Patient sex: F
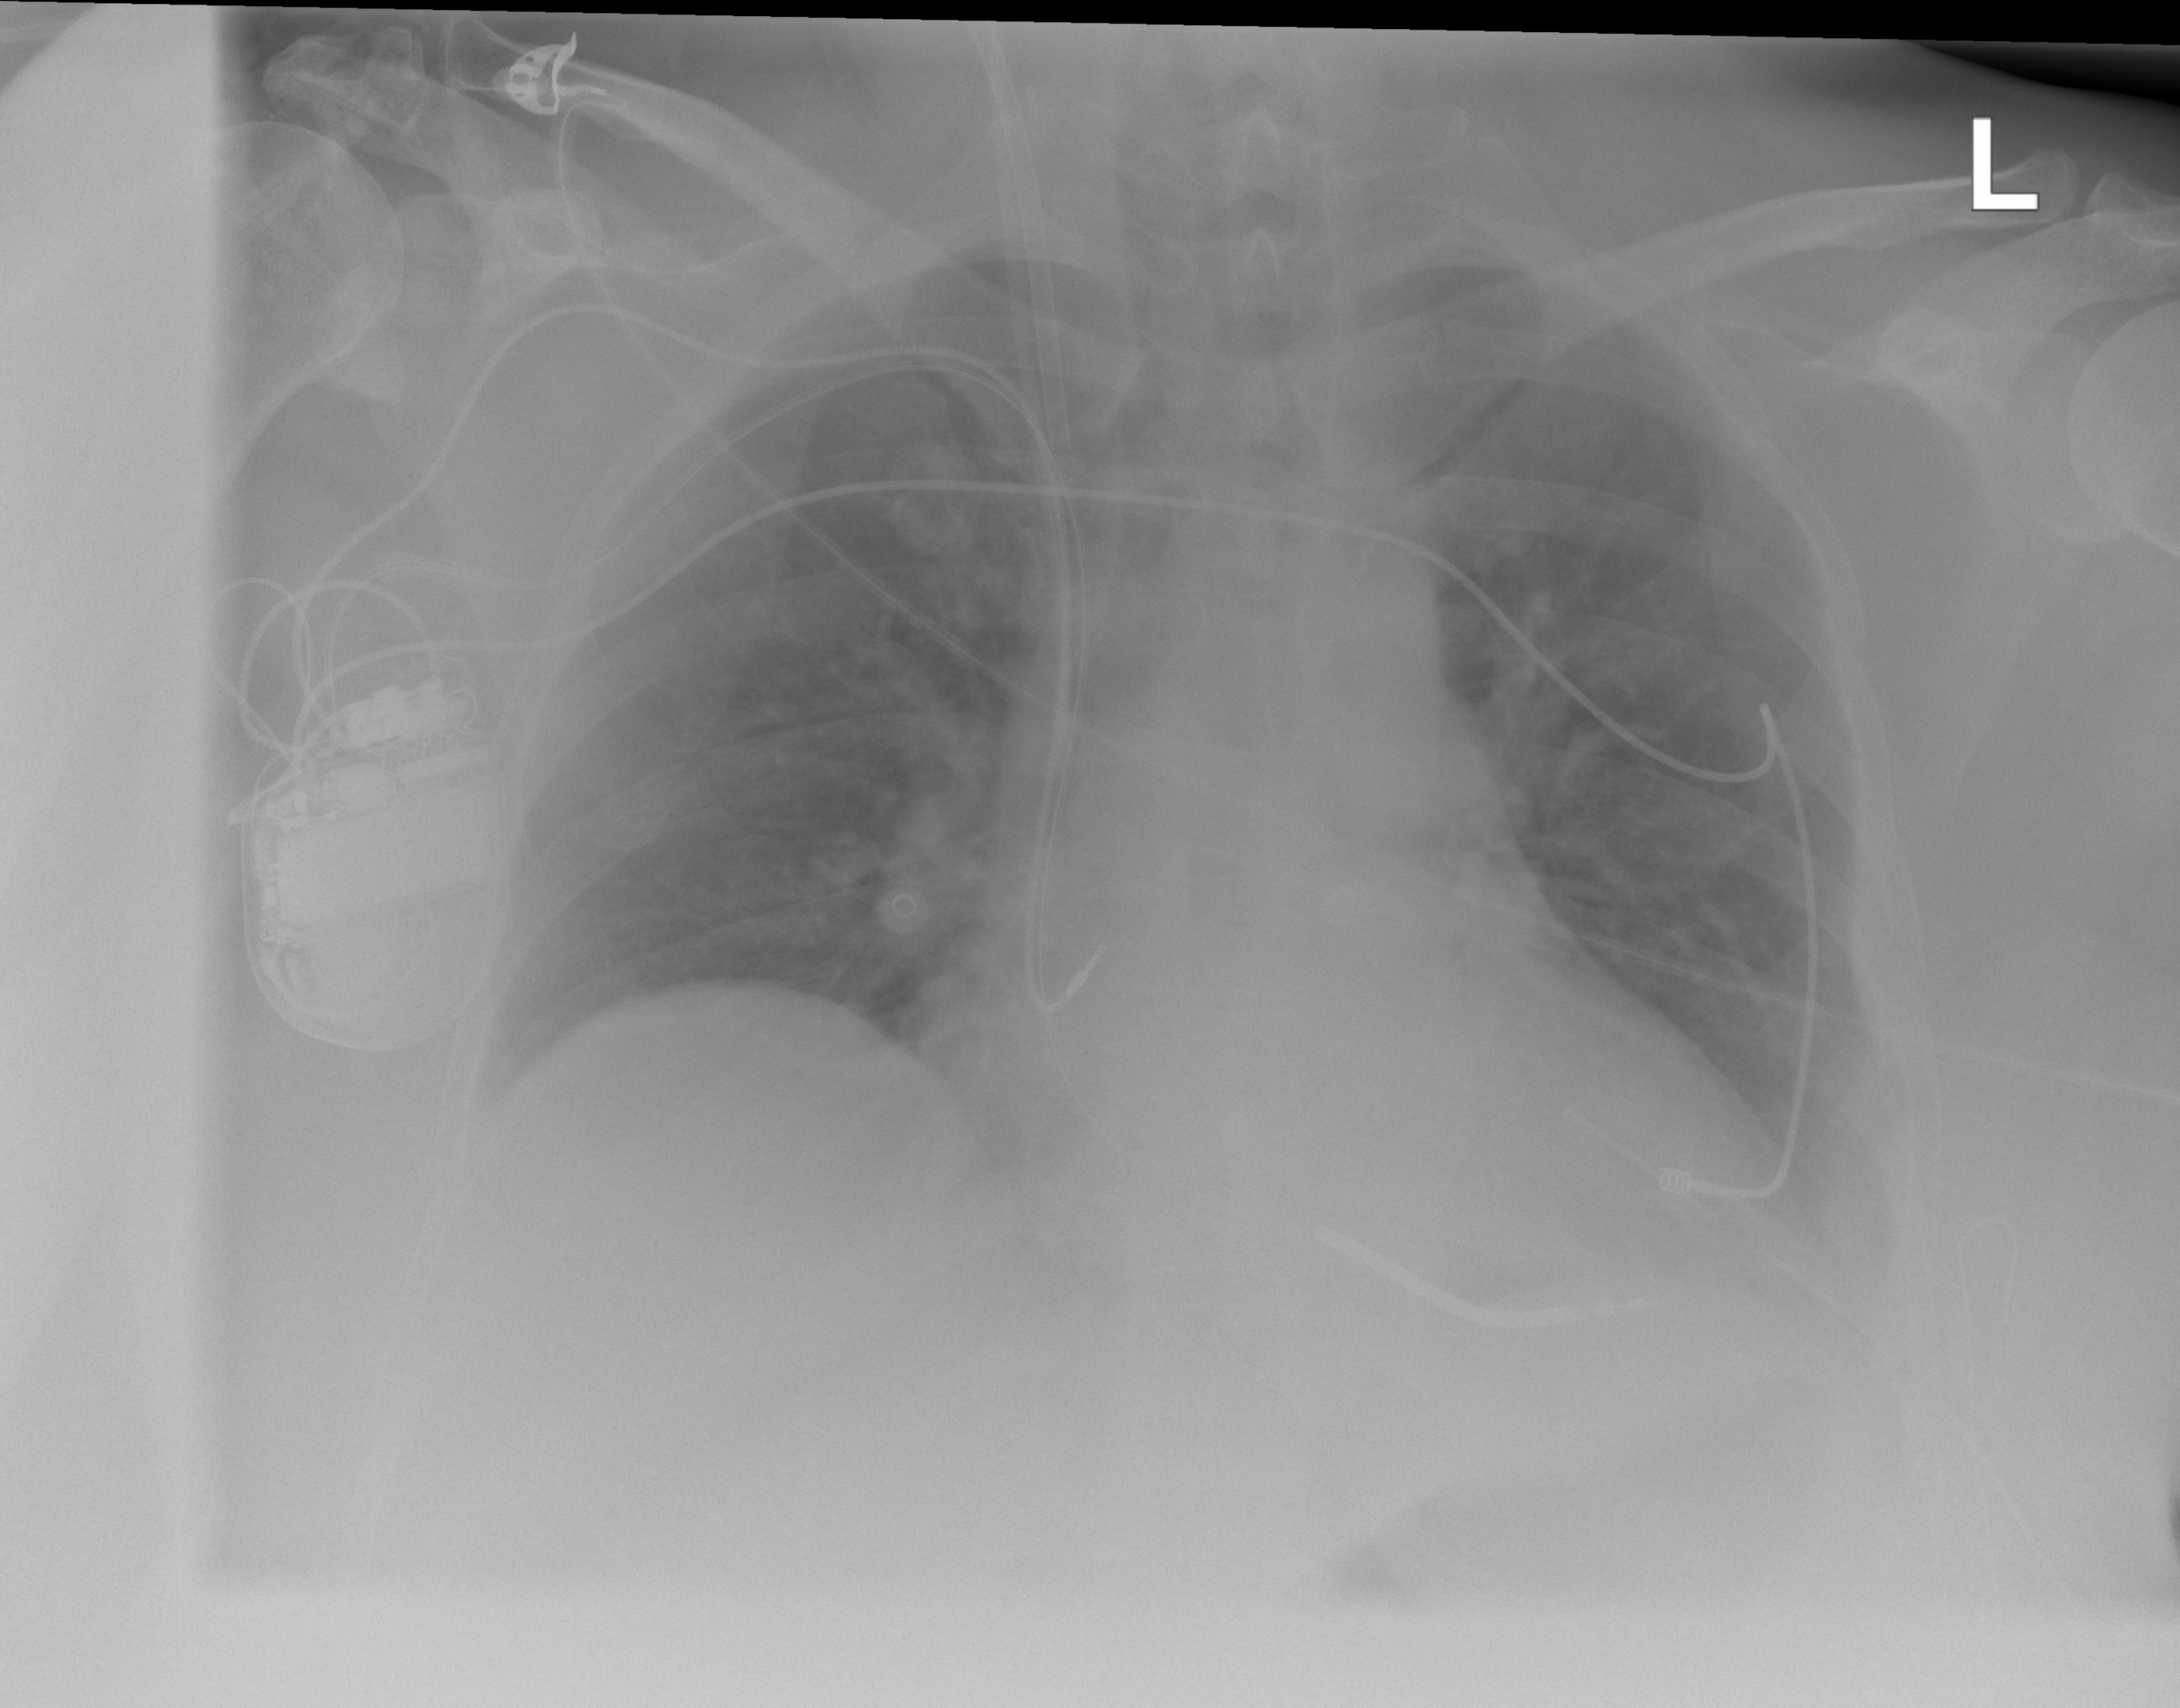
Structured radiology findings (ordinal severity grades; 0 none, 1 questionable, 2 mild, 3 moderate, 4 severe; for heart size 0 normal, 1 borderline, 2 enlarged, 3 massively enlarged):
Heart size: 1
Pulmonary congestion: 2
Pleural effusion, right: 0
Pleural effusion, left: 2
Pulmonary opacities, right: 0
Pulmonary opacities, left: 0
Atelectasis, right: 0
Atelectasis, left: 2